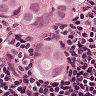
Metastatic tissue present: yes